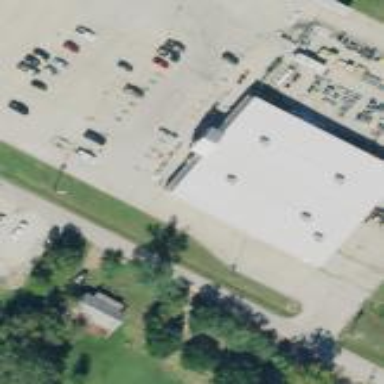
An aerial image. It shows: Retail building that serves as country store.